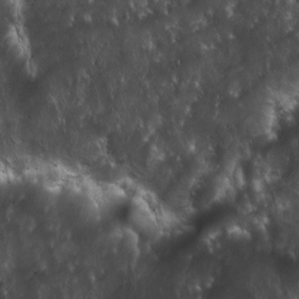
Label: non_frost